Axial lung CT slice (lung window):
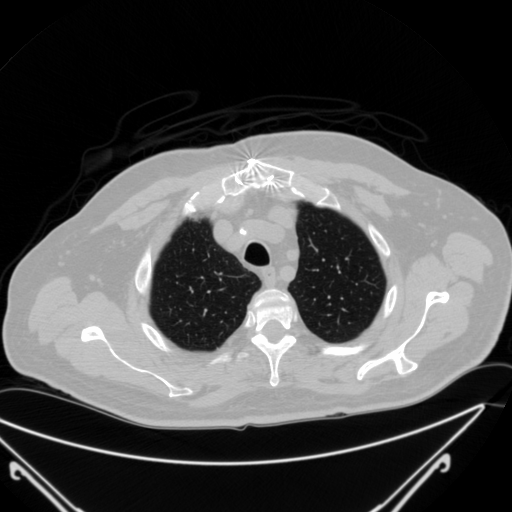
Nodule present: no